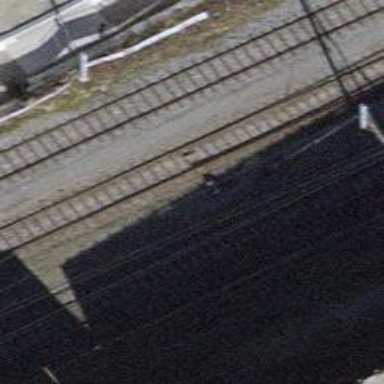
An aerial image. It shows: Railway switch.